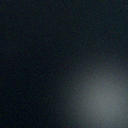
Screen state: off